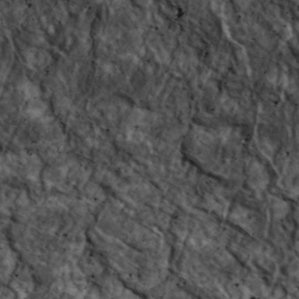
Label: non_frost